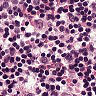
Metastatic tissue present: yes